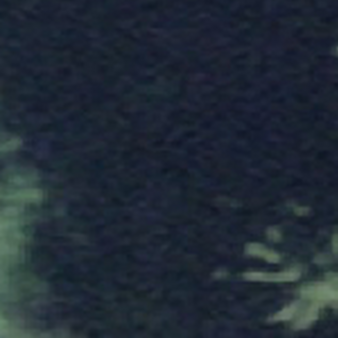
Label: other